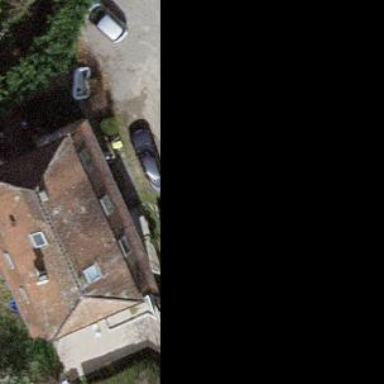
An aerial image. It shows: Simple and straightforward house.